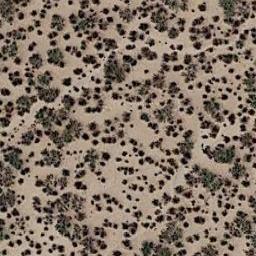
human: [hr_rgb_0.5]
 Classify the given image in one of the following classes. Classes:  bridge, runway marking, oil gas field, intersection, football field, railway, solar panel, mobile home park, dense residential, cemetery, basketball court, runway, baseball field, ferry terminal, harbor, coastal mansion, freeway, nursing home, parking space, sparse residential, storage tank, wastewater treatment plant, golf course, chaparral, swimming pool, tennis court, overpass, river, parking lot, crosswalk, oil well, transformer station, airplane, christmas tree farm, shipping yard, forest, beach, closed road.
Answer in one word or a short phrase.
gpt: chaparral